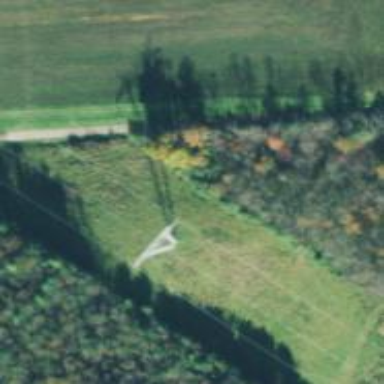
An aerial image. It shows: Lattice structure tower used for power transmission.